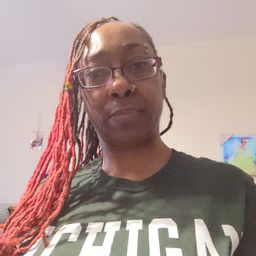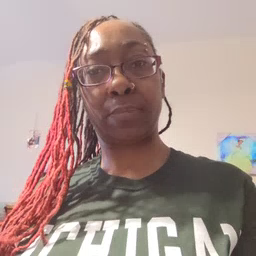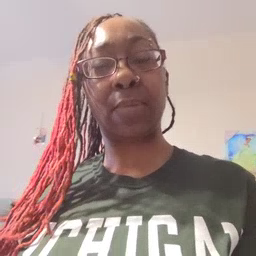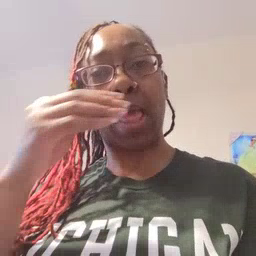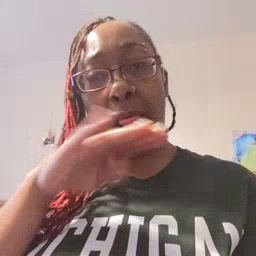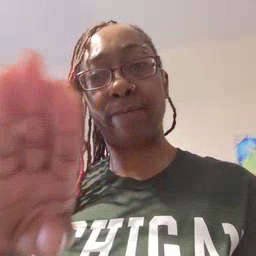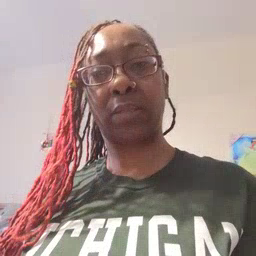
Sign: elephant